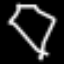
Label: diamond